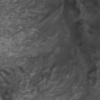
Label: not_dusty